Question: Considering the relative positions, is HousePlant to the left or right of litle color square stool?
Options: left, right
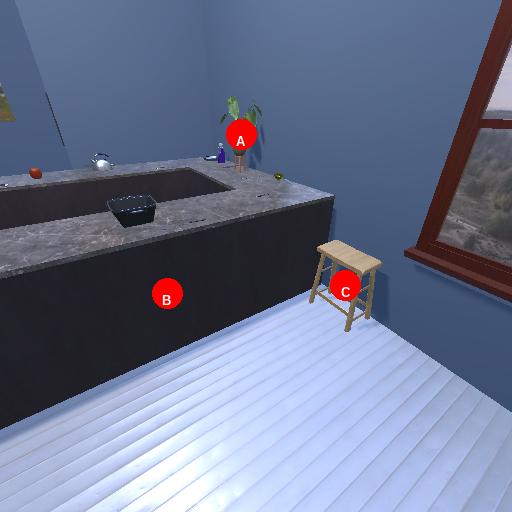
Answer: left